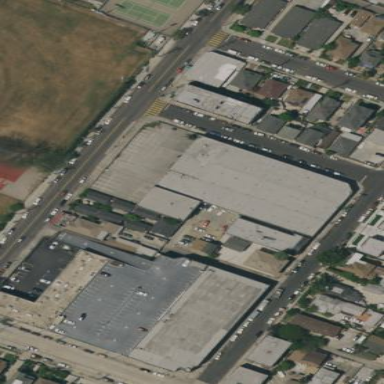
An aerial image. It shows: Warehouse.